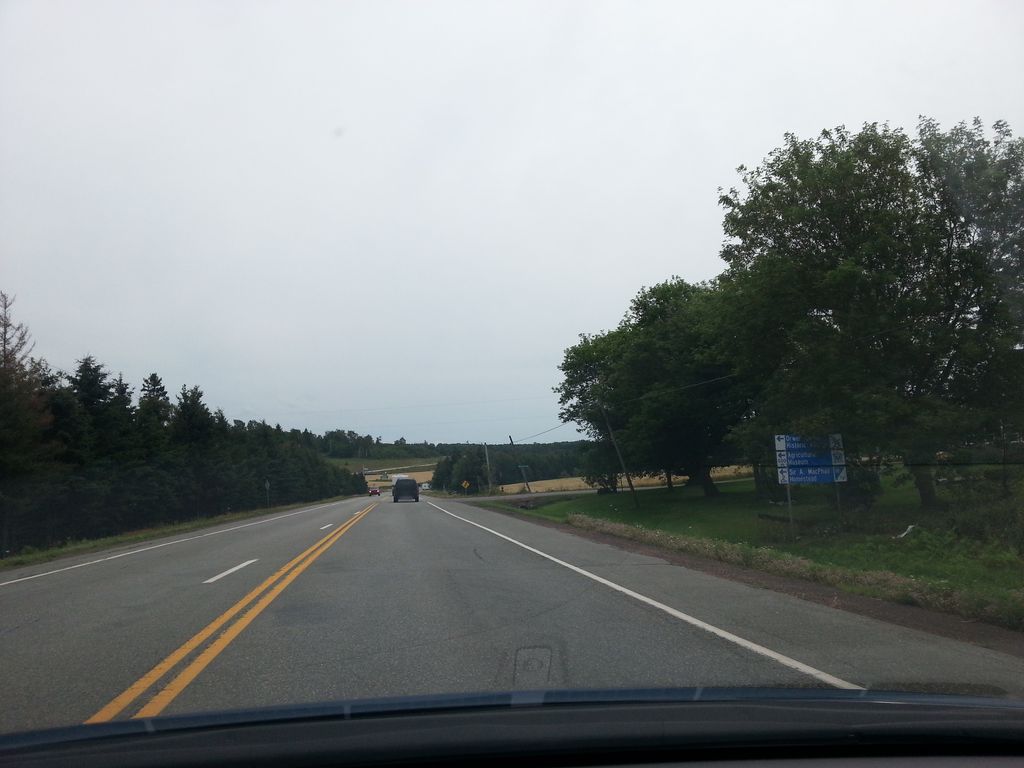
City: charlottetown